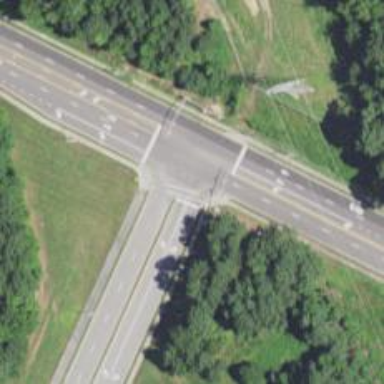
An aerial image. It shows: Marked road crossing.